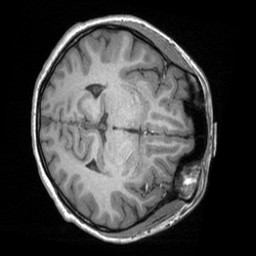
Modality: T1w
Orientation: axial
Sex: female
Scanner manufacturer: siemens
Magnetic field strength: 3 T
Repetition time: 1.9 s
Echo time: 0.00252 s